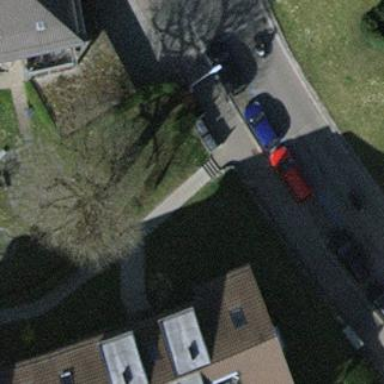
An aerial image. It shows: Parking lane for vehicles.